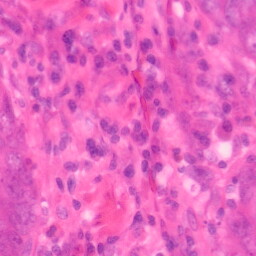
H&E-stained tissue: Colon